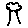
Label: tree